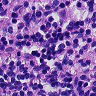
Metastatic tissue present: no